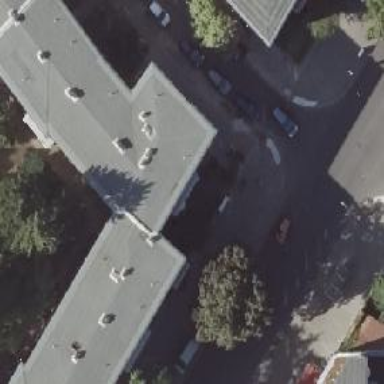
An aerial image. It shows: Cafe.